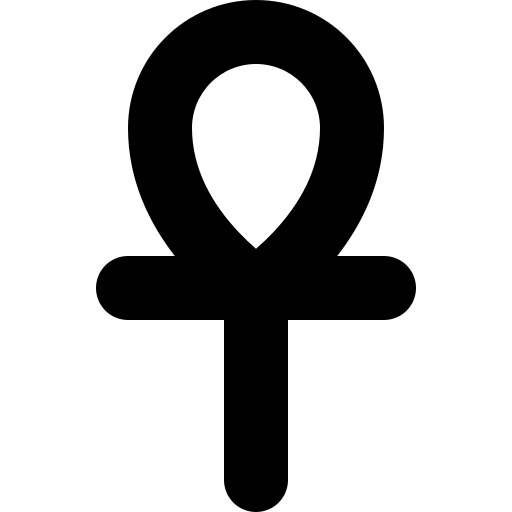
Tags: icon, FontAwesome, fa-icon, solid, ankh